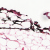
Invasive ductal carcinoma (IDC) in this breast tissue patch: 0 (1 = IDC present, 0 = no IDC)